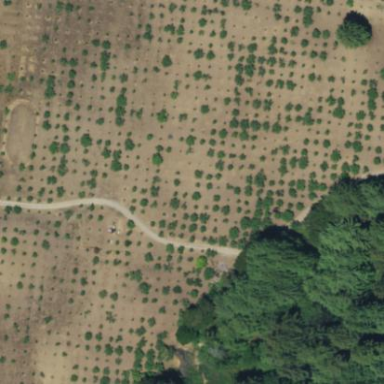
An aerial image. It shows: Orchard.